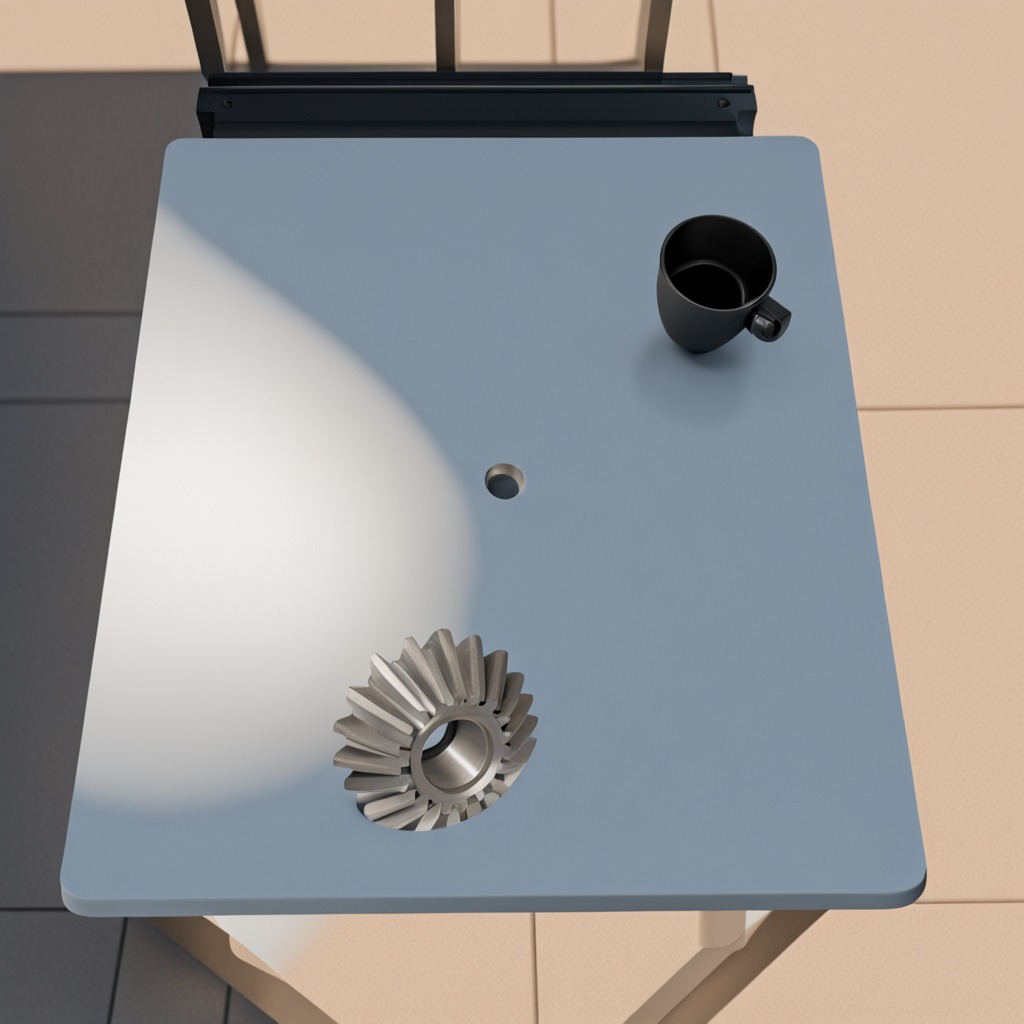
A steel gear with teeth is lying on the table in a temporary outdoor tool station.